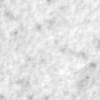
Label: no_change